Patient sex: M
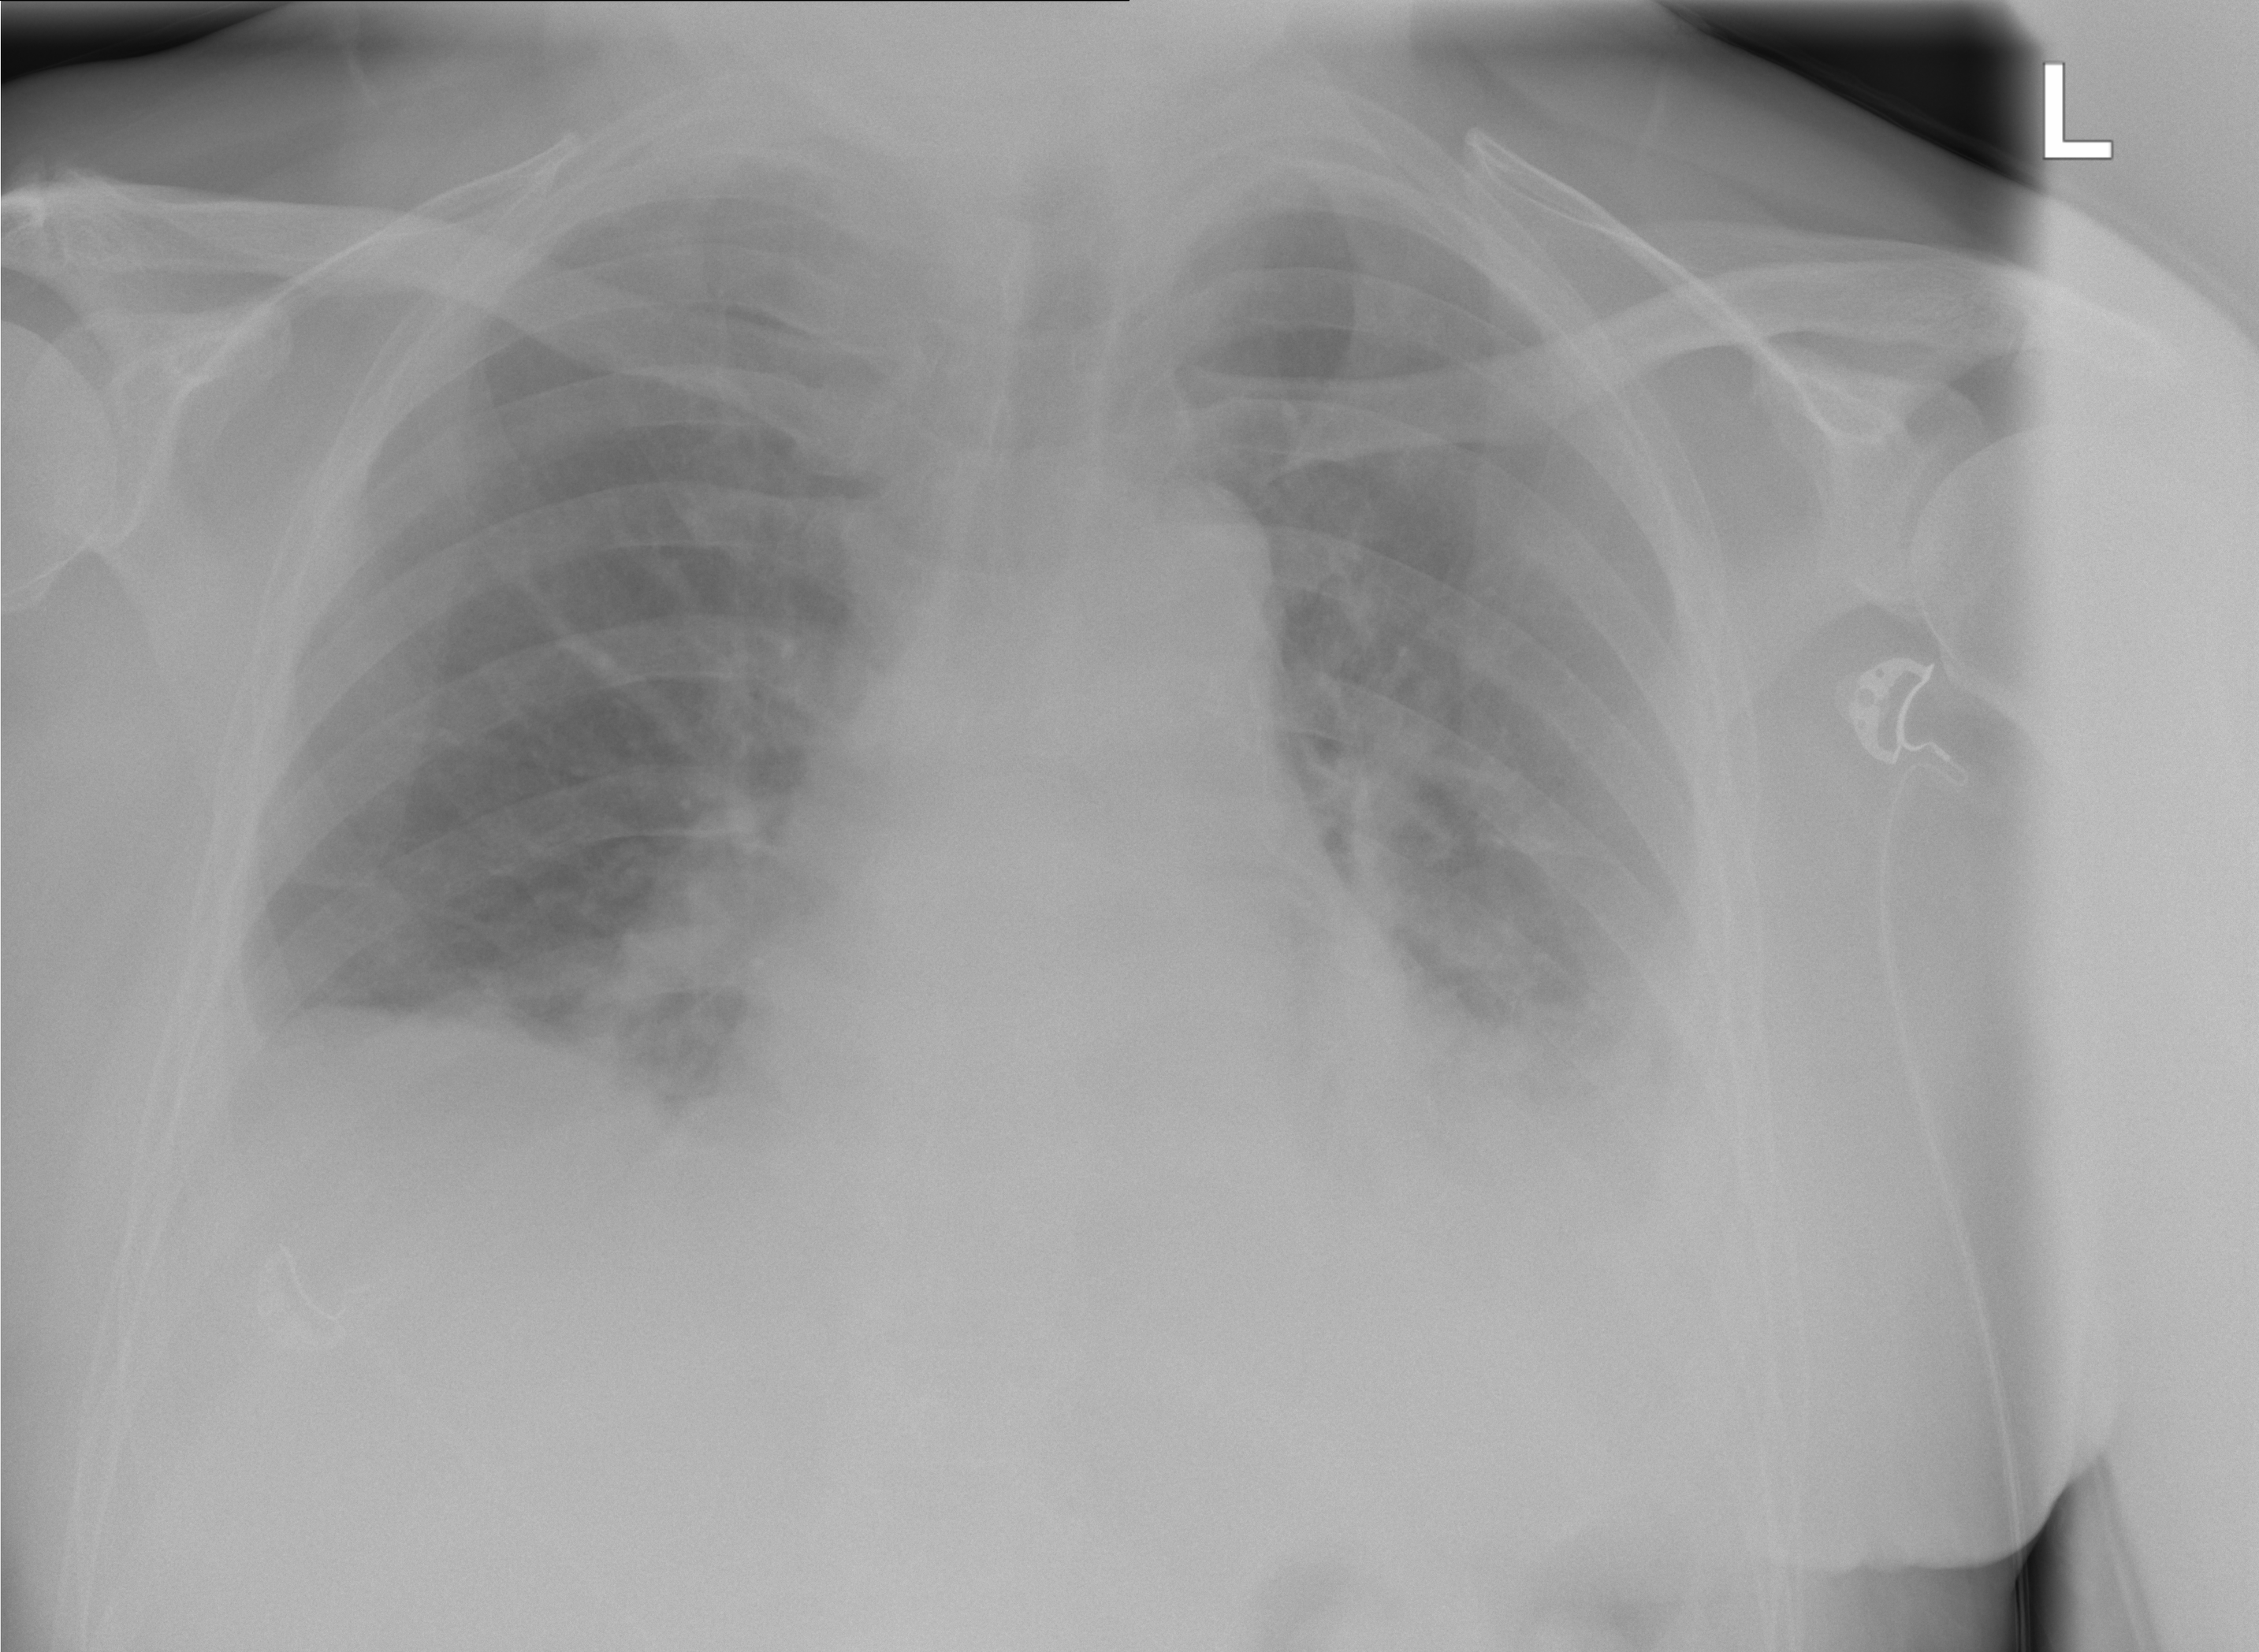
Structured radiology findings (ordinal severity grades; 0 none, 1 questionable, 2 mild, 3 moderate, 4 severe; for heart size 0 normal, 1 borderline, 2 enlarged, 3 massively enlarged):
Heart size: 1
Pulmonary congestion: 1
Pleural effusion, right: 1
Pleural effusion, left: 2
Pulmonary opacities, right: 0
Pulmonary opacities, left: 0
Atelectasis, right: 2
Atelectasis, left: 3